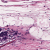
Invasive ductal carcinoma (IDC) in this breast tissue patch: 0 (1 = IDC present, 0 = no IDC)